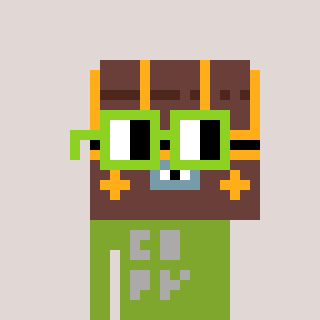
a pixel art character with square light green glasses, a treasure chest-shaped head and a slimegreen-colored body on a warm background